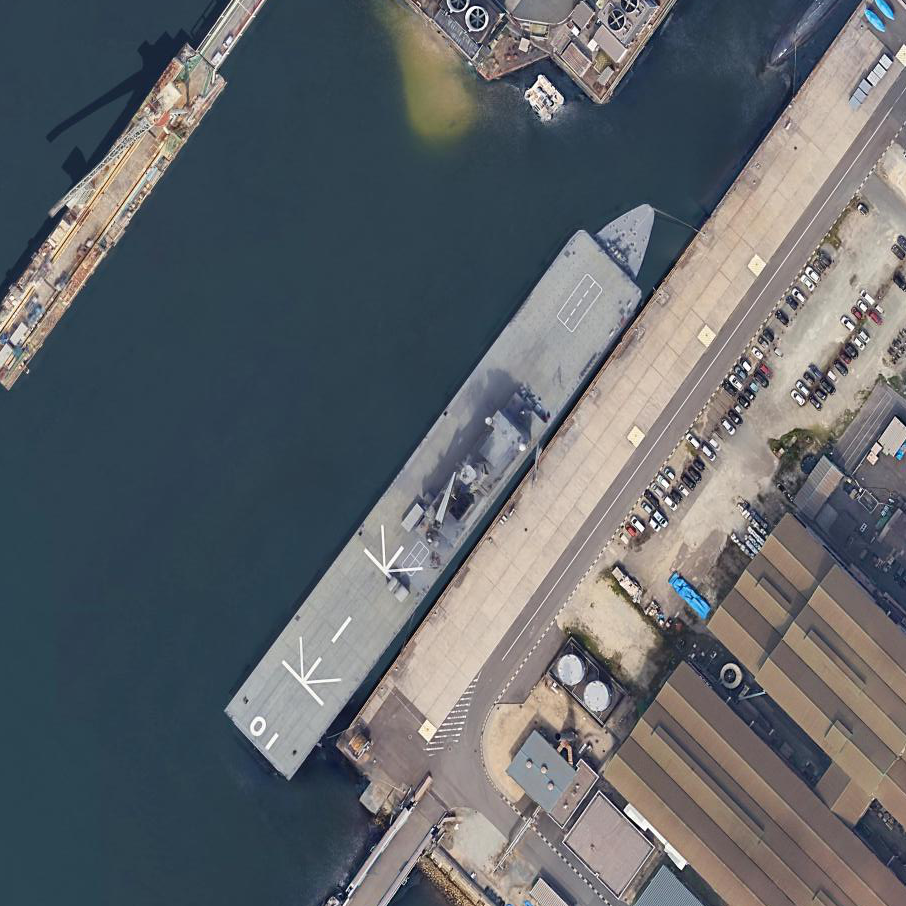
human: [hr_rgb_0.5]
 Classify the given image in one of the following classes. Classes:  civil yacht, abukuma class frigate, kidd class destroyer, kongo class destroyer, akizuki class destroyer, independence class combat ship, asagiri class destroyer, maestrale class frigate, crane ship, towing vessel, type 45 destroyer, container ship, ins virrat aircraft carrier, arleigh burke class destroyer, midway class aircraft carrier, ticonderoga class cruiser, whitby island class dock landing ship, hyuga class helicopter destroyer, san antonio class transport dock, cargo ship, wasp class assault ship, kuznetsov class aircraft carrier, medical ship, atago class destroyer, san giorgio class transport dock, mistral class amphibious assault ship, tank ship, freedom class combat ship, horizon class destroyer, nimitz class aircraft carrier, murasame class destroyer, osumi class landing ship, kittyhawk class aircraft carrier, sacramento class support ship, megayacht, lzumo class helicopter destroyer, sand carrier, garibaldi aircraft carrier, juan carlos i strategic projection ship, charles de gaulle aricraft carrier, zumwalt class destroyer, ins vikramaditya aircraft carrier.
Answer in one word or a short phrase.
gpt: Osumi class landing ship